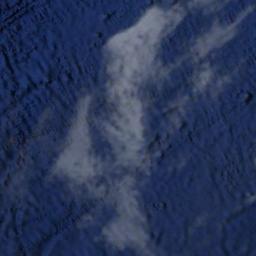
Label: cloud